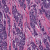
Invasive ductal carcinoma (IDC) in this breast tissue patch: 0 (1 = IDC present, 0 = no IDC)